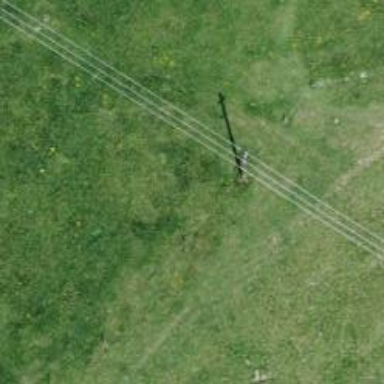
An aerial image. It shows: Minor power line.